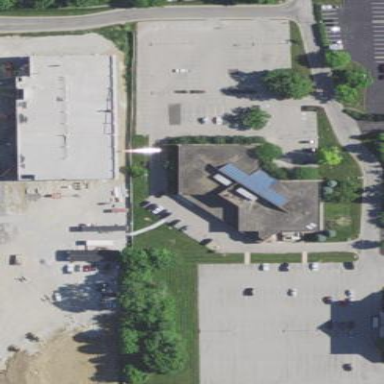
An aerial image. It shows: Office building.